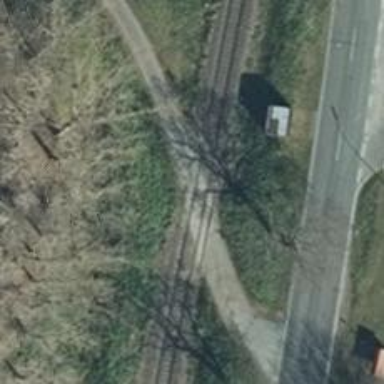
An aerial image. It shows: Level crossing along the railway.